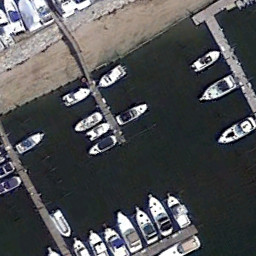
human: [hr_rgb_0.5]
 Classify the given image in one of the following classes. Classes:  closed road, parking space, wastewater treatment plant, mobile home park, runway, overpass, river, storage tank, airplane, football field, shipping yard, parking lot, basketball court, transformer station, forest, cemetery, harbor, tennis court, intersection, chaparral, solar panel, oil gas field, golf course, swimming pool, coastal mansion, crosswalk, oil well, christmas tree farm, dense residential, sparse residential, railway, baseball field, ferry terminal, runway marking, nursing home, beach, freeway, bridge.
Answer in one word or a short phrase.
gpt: ferry terminal